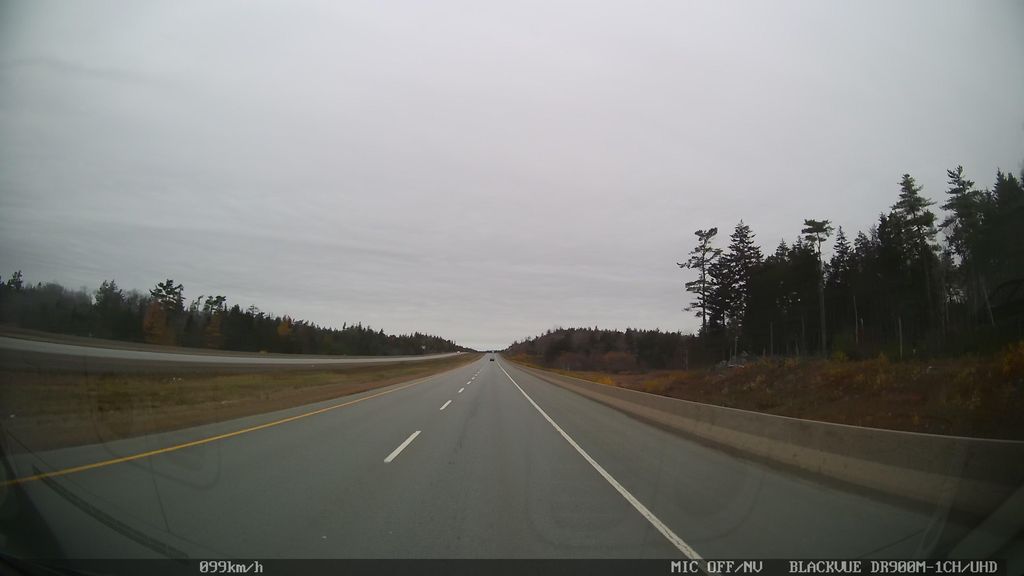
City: halifax